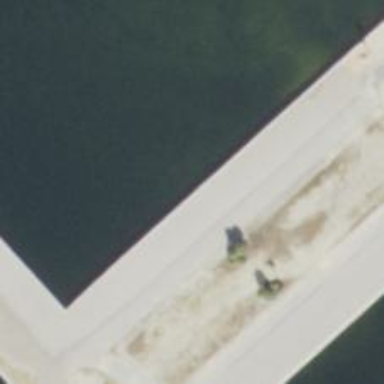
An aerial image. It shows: Man-made pier.